Question: Here's a simple dataset I made:
'''
test <- data.frame(
ID=1:10,
group=c(3,2,1,3,3,3,4,1,3,3),
height=c(156,167,165,187,153,172,178,191,155,189)
)
'''
And a look at the how many individuals are in each group:
'''
> table(test$group)
1 2 3 4
2 1 6 1
'''
Then I did a boxplot
'''
boxplot(test$height~test$group)
'''

As you can see group 2 and group 4 only have one individual in them.. I want to exclude them when doing the boxplot. In other words, do the plot on groups that have more than one observation?
I know the subset function, and think this might be useful, but not sure how to best apply it in this case.
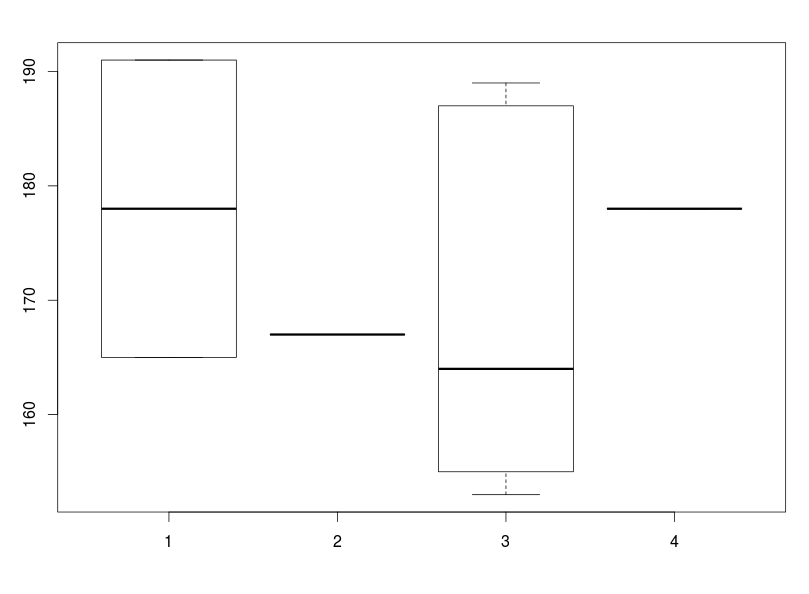
Answer: You can use 'transform()' and 'ave()' to add a column indicating how many observations are in each group and then use the 'subset()' parameter to only keep those with more than 1 obs. For example
'''
boxplot(height~group,
transform(test, groupcount=ave(ID, group, FUN=length)),
subset=groupcount>1)
'''

Note that you can only use the 'subset=' parameter of 'boxplot()' when you use the formula syntax.